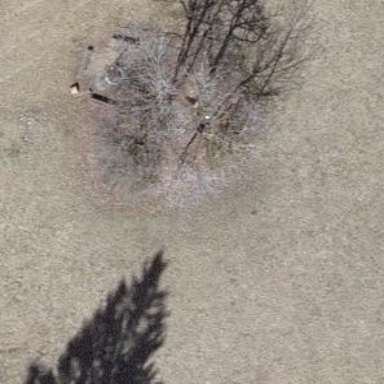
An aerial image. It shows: Shelter.